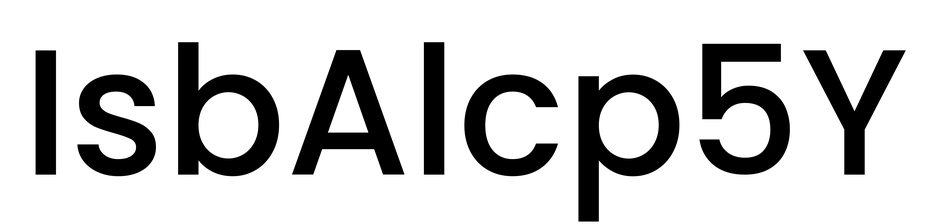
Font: Poppins-Medium